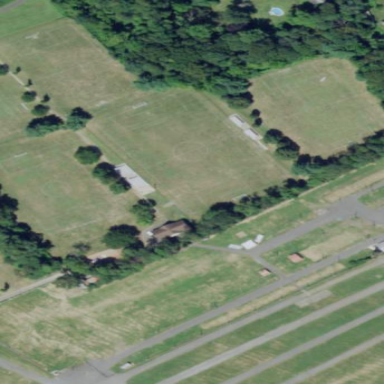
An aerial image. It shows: Soccer pitch for leisureland activities.